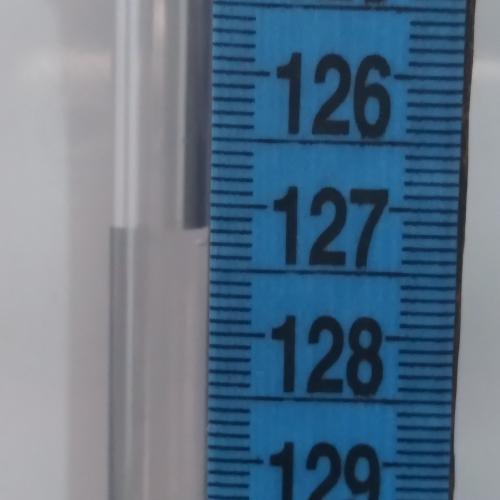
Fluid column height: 127.2 cm